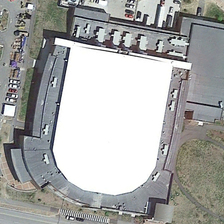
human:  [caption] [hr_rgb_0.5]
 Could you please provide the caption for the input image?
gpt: two roads are around a large building .

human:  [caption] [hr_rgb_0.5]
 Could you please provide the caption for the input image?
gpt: two roads are around a large building .

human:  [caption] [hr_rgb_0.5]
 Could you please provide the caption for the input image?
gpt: the center is next to the road and with many vehicles aside .

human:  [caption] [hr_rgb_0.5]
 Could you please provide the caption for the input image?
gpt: the center is next to the road and with many vehicles aside .

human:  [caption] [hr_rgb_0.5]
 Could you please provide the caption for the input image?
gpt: two roads are around a large building .